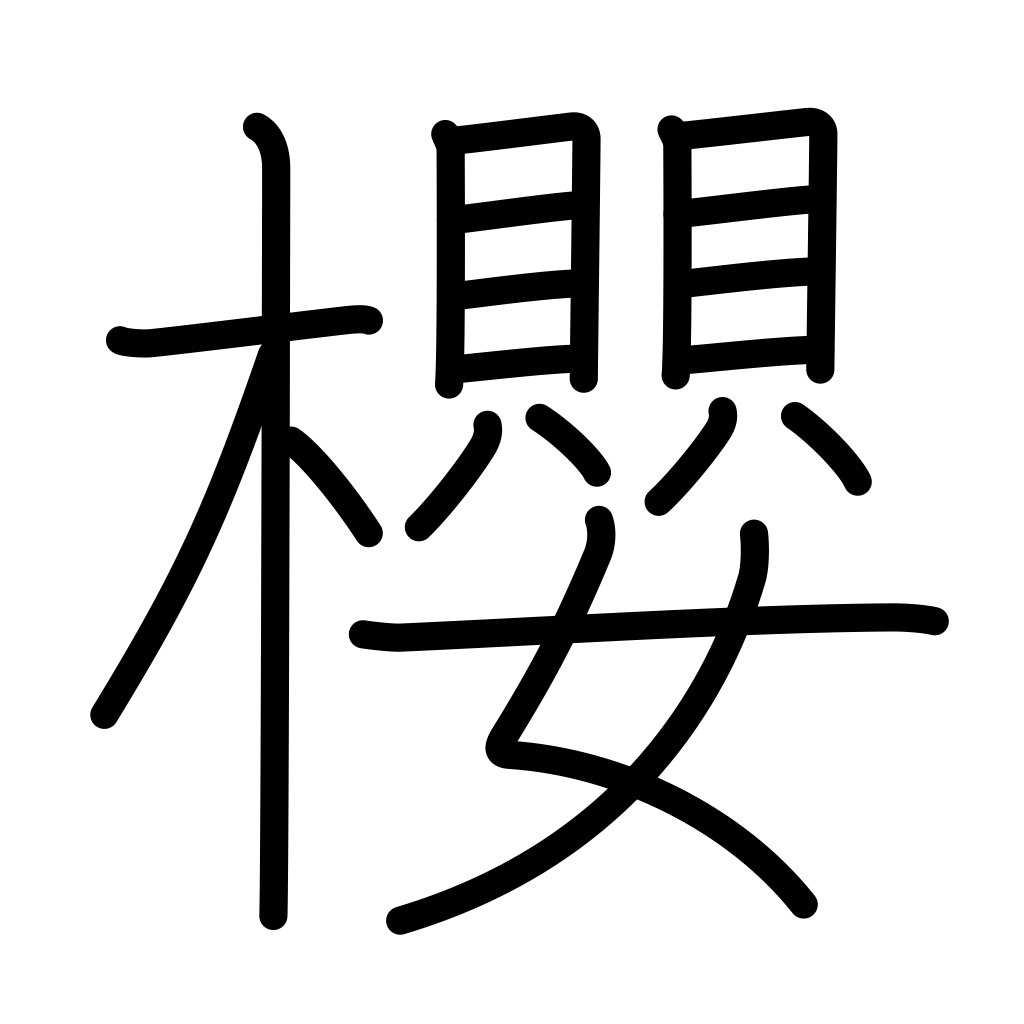
Meaning: cherry